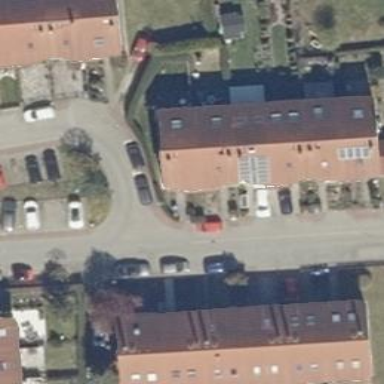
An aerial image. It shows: Residential road with sidewalk on the left.